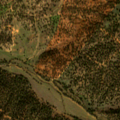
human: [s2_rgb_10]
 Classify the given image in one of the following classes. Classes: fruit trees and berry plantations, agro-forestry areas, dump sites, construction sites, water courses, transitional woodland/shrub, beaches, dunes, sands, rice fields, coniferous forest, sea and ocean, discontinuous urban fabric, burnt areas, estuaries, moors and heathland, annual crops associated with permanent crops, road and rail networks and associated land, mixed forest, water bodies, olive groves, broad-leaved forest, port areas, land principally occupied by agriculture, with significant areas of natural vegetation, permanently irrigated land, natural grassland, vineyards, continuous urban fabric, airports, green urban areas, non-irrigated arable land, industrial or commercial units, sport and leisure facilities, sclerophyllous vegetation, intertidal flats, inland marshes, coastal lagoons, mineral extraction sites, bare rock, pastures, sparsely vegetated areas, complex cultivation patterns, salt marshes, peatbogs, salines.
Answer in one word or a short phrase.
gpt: permanently irrigated land, pastures, agro-forestry areas, broad-leaved forest, transitional woodland/shrub